Field crop: maize
Growth stage: 1
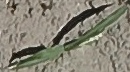
Species: sorghum